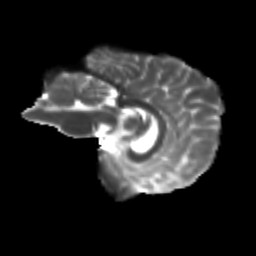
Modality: T2w
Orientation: sagittal
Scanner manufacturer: siemens
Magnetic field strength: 3 T
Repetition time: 9.2 s
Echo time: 0.084 s